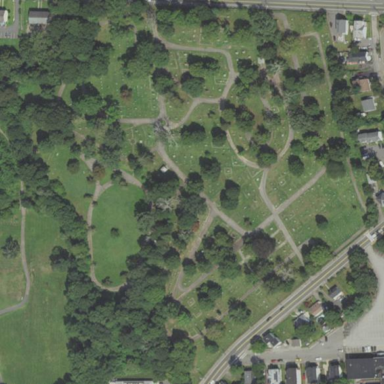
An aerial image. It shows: Cemetery that holds historical significance.